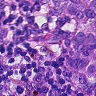
Metastatic tissue present: yes